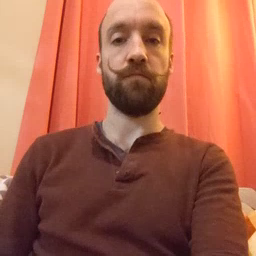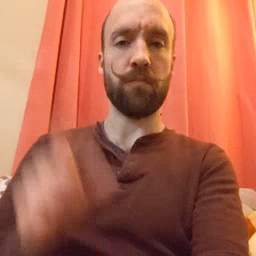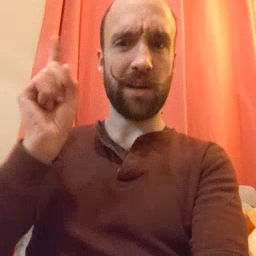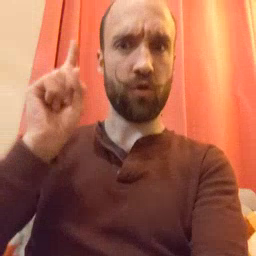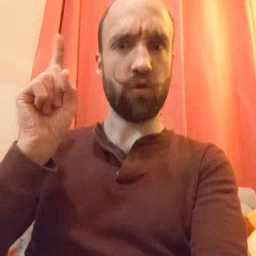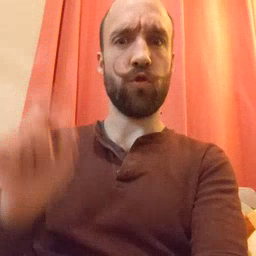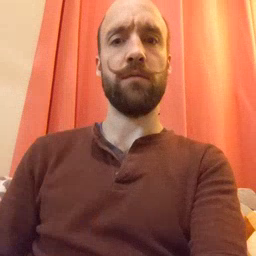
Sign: where